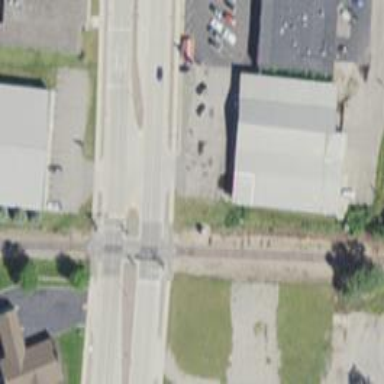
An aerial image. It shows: Crossing for the railway.